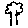
Label: tree